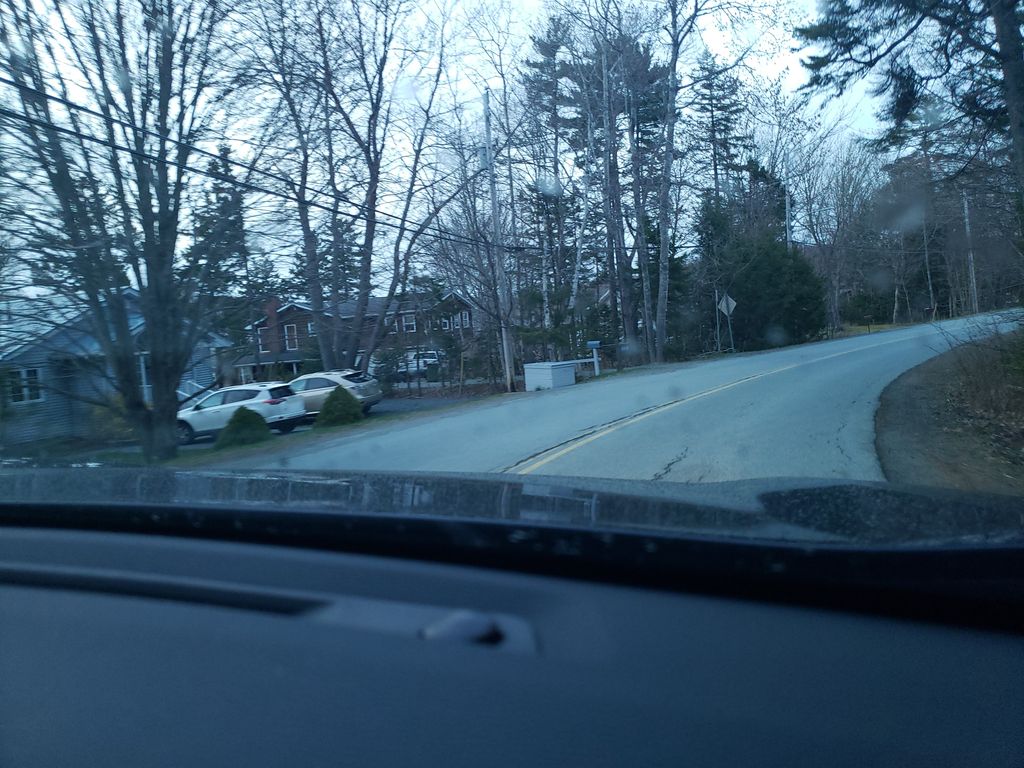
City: halifax